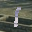
Label: 1